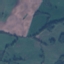
Land use / land cover: Pasture